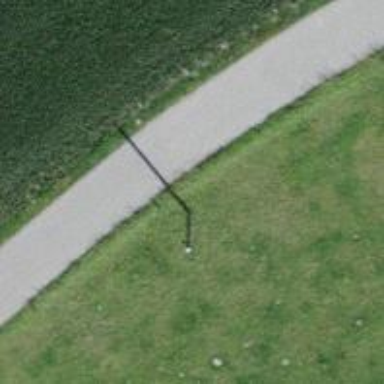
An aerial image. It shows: Power pole.